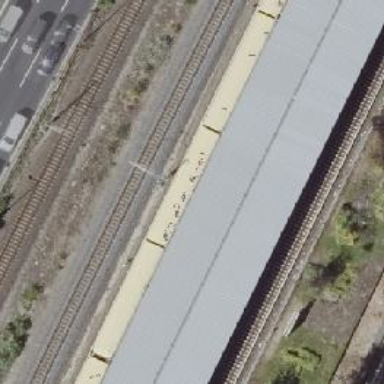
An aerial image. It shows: Close-up of railway platform edge.